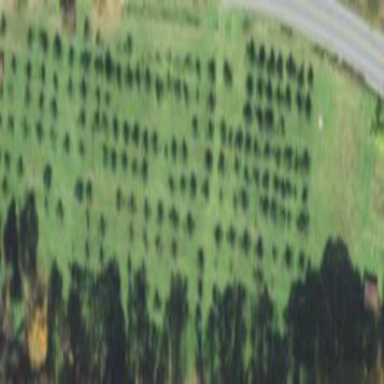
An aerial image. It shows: Orchard.